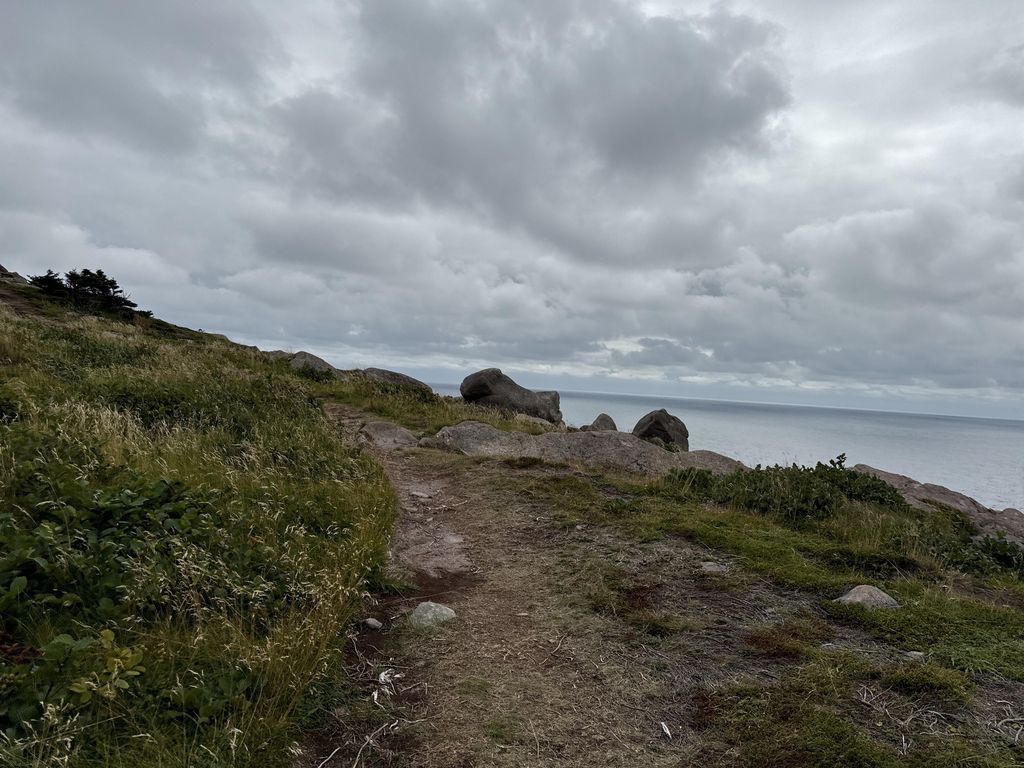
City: st_johns